Problem: second_friend (2022, quals)

**Note: The only difference between this problem and [problem B2](https://www.facebook.com/codingcompetitions/hacker-cup/2022/qualification-round/problems/B2) is that here, scenes are smaller and do not contain rocks.**

Boss Rob painted a beautiful scene on a 2D canvas of \(R\) rows by \(C\) columns, containing zero or more happy little trees.

To make sure none of his trees are lonely, Rob would like you to add as many trees as you'd like (possibly \(0\)) to empty spaces so that each tree in the final painting has at least two tree *friends*, that is, two trees which are each adjacent to it (directly to its north, south, east, or west). If there are multiple solutions, you may print any one of them.

# Constraints

\(1 \leq T \leq 85\)
\(1 \leq R, C \leq \mathbf{100}\)

# Input Format

Input begins with an integer \(T\), the number of test cases. For each case, there is first a line containing two space-separated integers, \(R\) and \(C\). Then, \(R\) lines follow, each of which contains \(C\) characters, either "`.`" (an empty space) or "`^`" (a tree), representing the initial painting.

# Output Format

For the \(i\)th case, print "`Case #i: ` ", followed by "`Possible`" and \(R\) lines of \(C\) characters each representing the final painting (if a solution exists), otherwise "`Impossible`".

# Sample Explanation

In the first case (depicted below), we could add two tree friends to either side of the middle tree, but they themselves would each only have one tree friend. Therefore, it's impossible to get two friends for each tree in the final painting.

{{PHOTO_ID:545859687328272|WIDTH:295}}

In the second case, there are no trees in the initial painting, so the condition of two friends for each tree is already satisfied.

In the third case, one possible solution is depicted below.

{{PHOTO_ID:5118404751621442|WIDTH:700}}

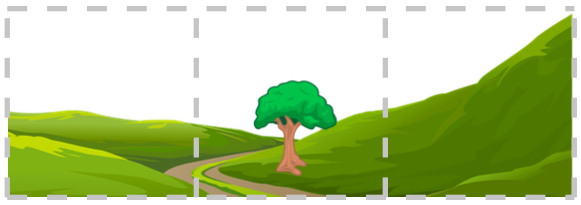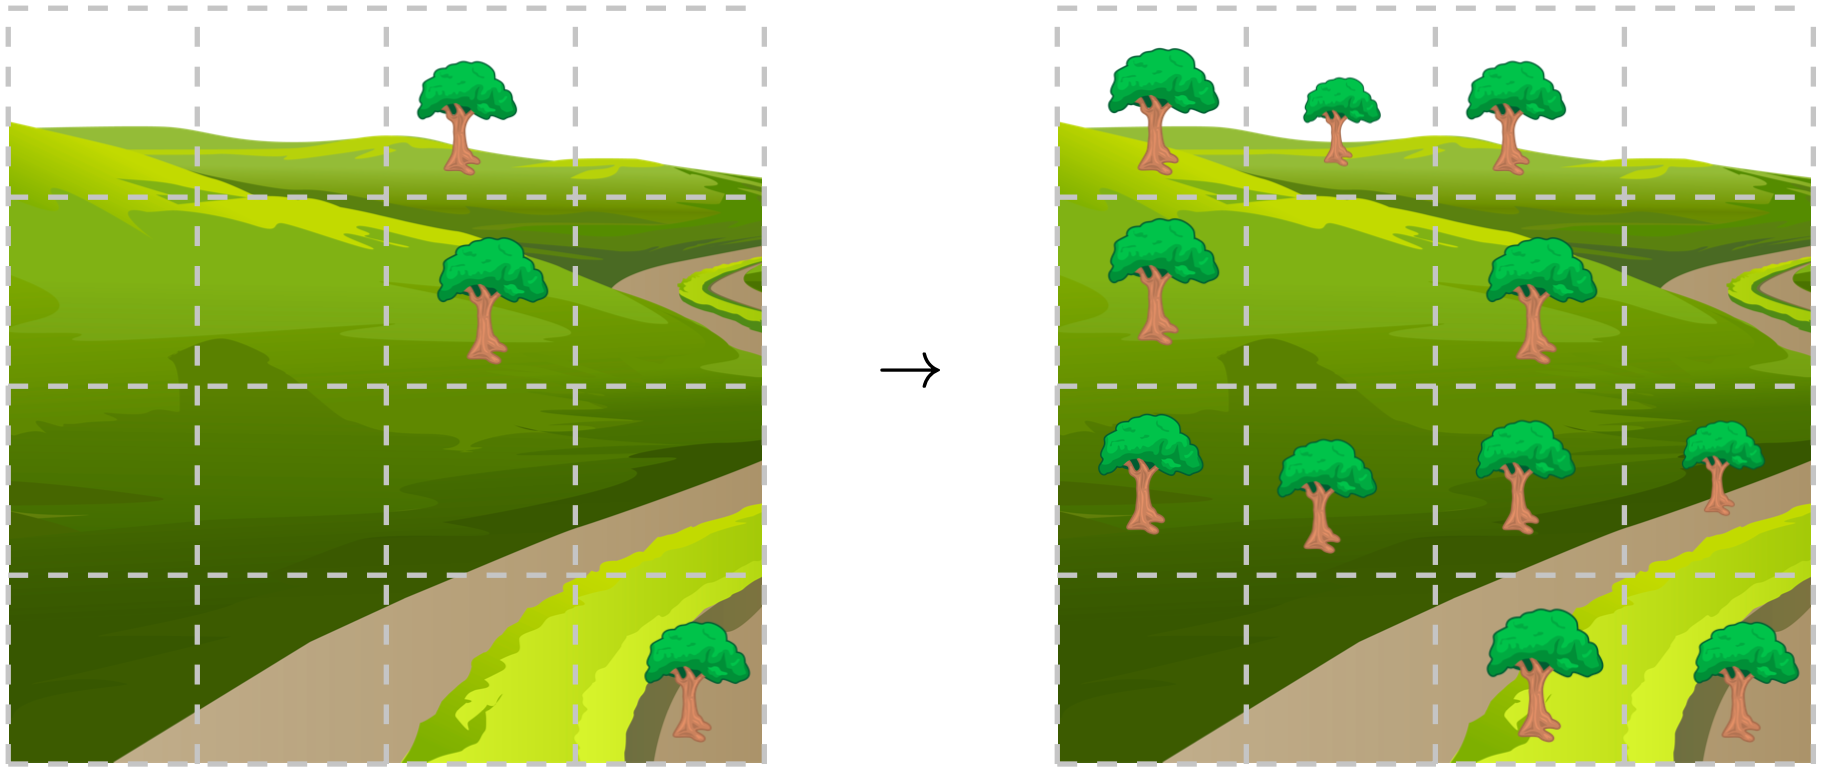

Sample input:
3
1 3
.^.
3 1
.
.
.
4 4
..^.
..^.
....
...^

Sample output:
Case #1: Impossible
Case #2: Possible
.
.
.
Case #3: Possible
^^^.
^.^.
^^^^
..^^

Solution:
If a grid has only one row or one column, then it's impossible for every tree to be adjacent to two other trees, since the outermost tree(s) can only have one friend. The only exception is if the grid is initially empty, in which case the requirement is vacuously true.

Otherwise, for a grid with at least two rows and columns, notice that filling the entire grid with trees will always leave every tree with at least two friends.

[See David Harmeyer's solution video here.](https://youtu.be/aC0n8sB2BLs)

#include <iostream>
using namespace std;

const int LIM = 105;

int R, C;
char G[LIM][LIM];

void solve() {
  bool empty = true;
  cin >> R >> C;
  for (int i = 0; i < R; i++) {
    for (int j = 0; j < C; j++) {
      cin >> G[i][j];
      empty = empty && G[i][j] == '.';
    }
  }
  if (!empty && (R < 2 || C < 2)) {
    cout << "Impossible" << endl;
    return;
  }
  cout << "Possible" << endl;
  for (int i = 0; i < R; i++) {
    cout << string(C, empty ? '.' : '^') << endl;
  }
}

int main() {
  int T;
  cin >> T;
  for (int t = 1; t <= T; t++) {
    cout << "Case #" << t << ": ";
    solve();
  }
  return 0;
}